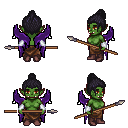
a pixel art fantasy rpg character, female body template, orc, green skin, purple wings, robe skirt, raven short topknot hairstyle, white cloth bracers, maroon shoes, spear, four views (front, back, left, right), 2x2 character sprite sheet, small pixel art, hard edges, no anti-aliasing